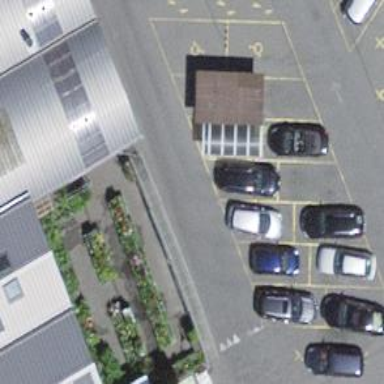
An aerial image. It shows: Charging station.